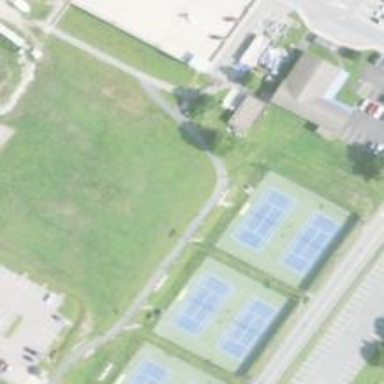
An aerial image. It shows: Tennis court on pitch designated for leisure land.